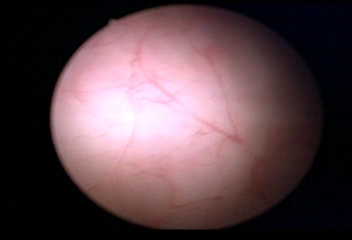
Modality: WLC
Class: Normal mucosa
Bladder cancer association: No